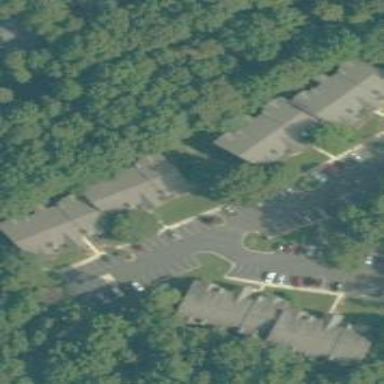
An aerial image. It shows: Residential building.